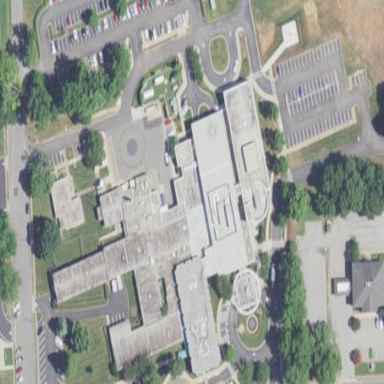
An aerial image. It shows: Hospital providing healthcare services.